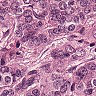
Metastatic tissue present: yes